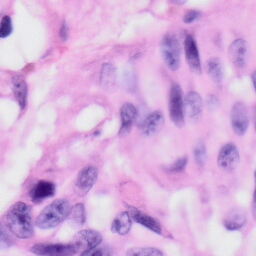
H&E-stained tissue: Skin